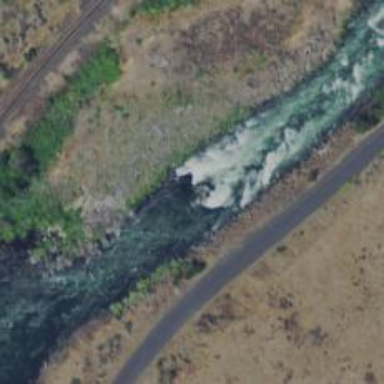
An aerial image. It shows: Scene featuring rapids in waterway.